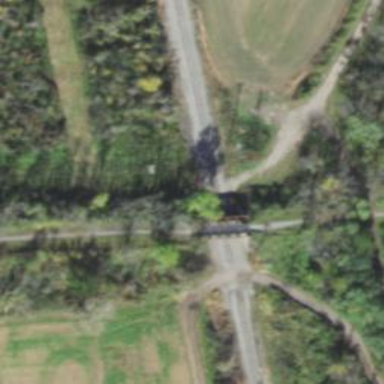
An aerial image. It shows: Abandoned railway crossing footway.